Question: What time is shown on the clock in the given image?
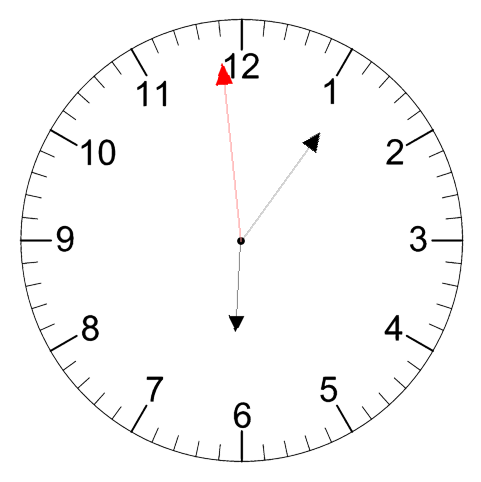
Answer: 06:05:59